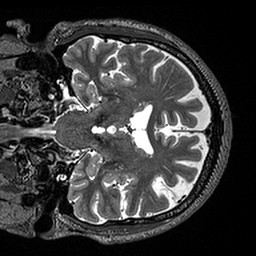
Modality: T2w
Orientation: coronal
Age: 63
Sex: male
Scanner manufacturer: siemens
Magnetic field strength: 3 T
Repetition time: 3.2 s
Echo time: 0.567 s